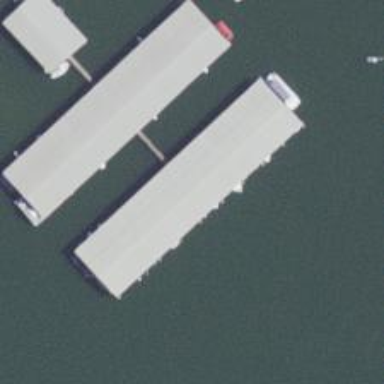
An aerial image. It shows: Pier with mooring facilities.